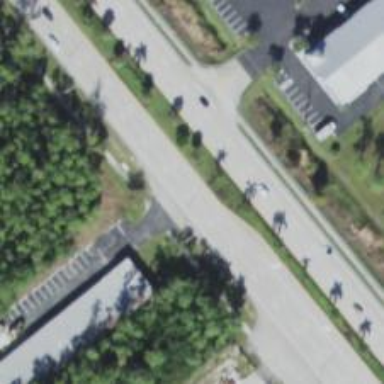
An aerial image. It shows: Primary road with asphalt surface.